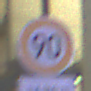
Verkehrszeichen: Geschwindigkeit90
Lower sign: LaengeEinerStrecke5
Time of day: Night
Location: Outdoor (Urban)
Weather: PartlyCloudy
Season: NotSpecified
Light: Artificial